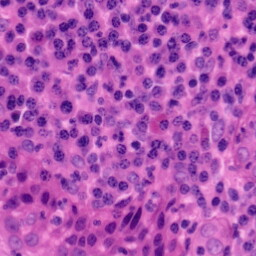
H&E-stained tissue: Tonsil